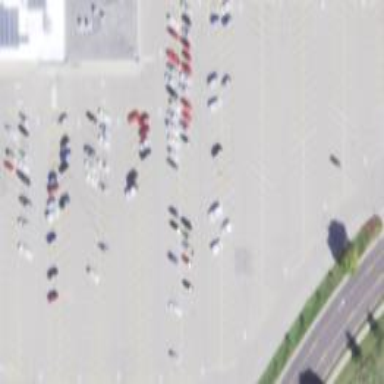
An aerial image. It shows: Mall parking area with surface designation.